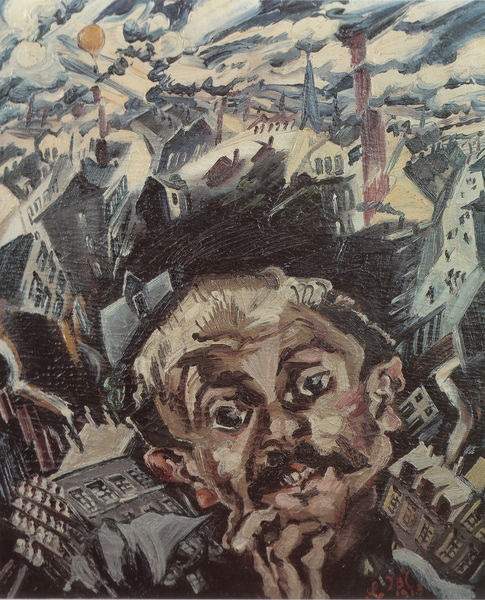
Titel: Ich und die Stadt
Künstler: Ludwig Meidner
Institution: Privatbesitz
Schlagwörter: blau, mann, weiß, braun, schwarz, entsetzen, gesicht, häuser, sonne, angst, krieg, zerstörung, verzerrt, die stadt, meidtner